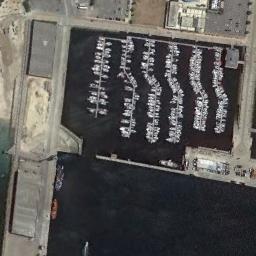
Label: harbor